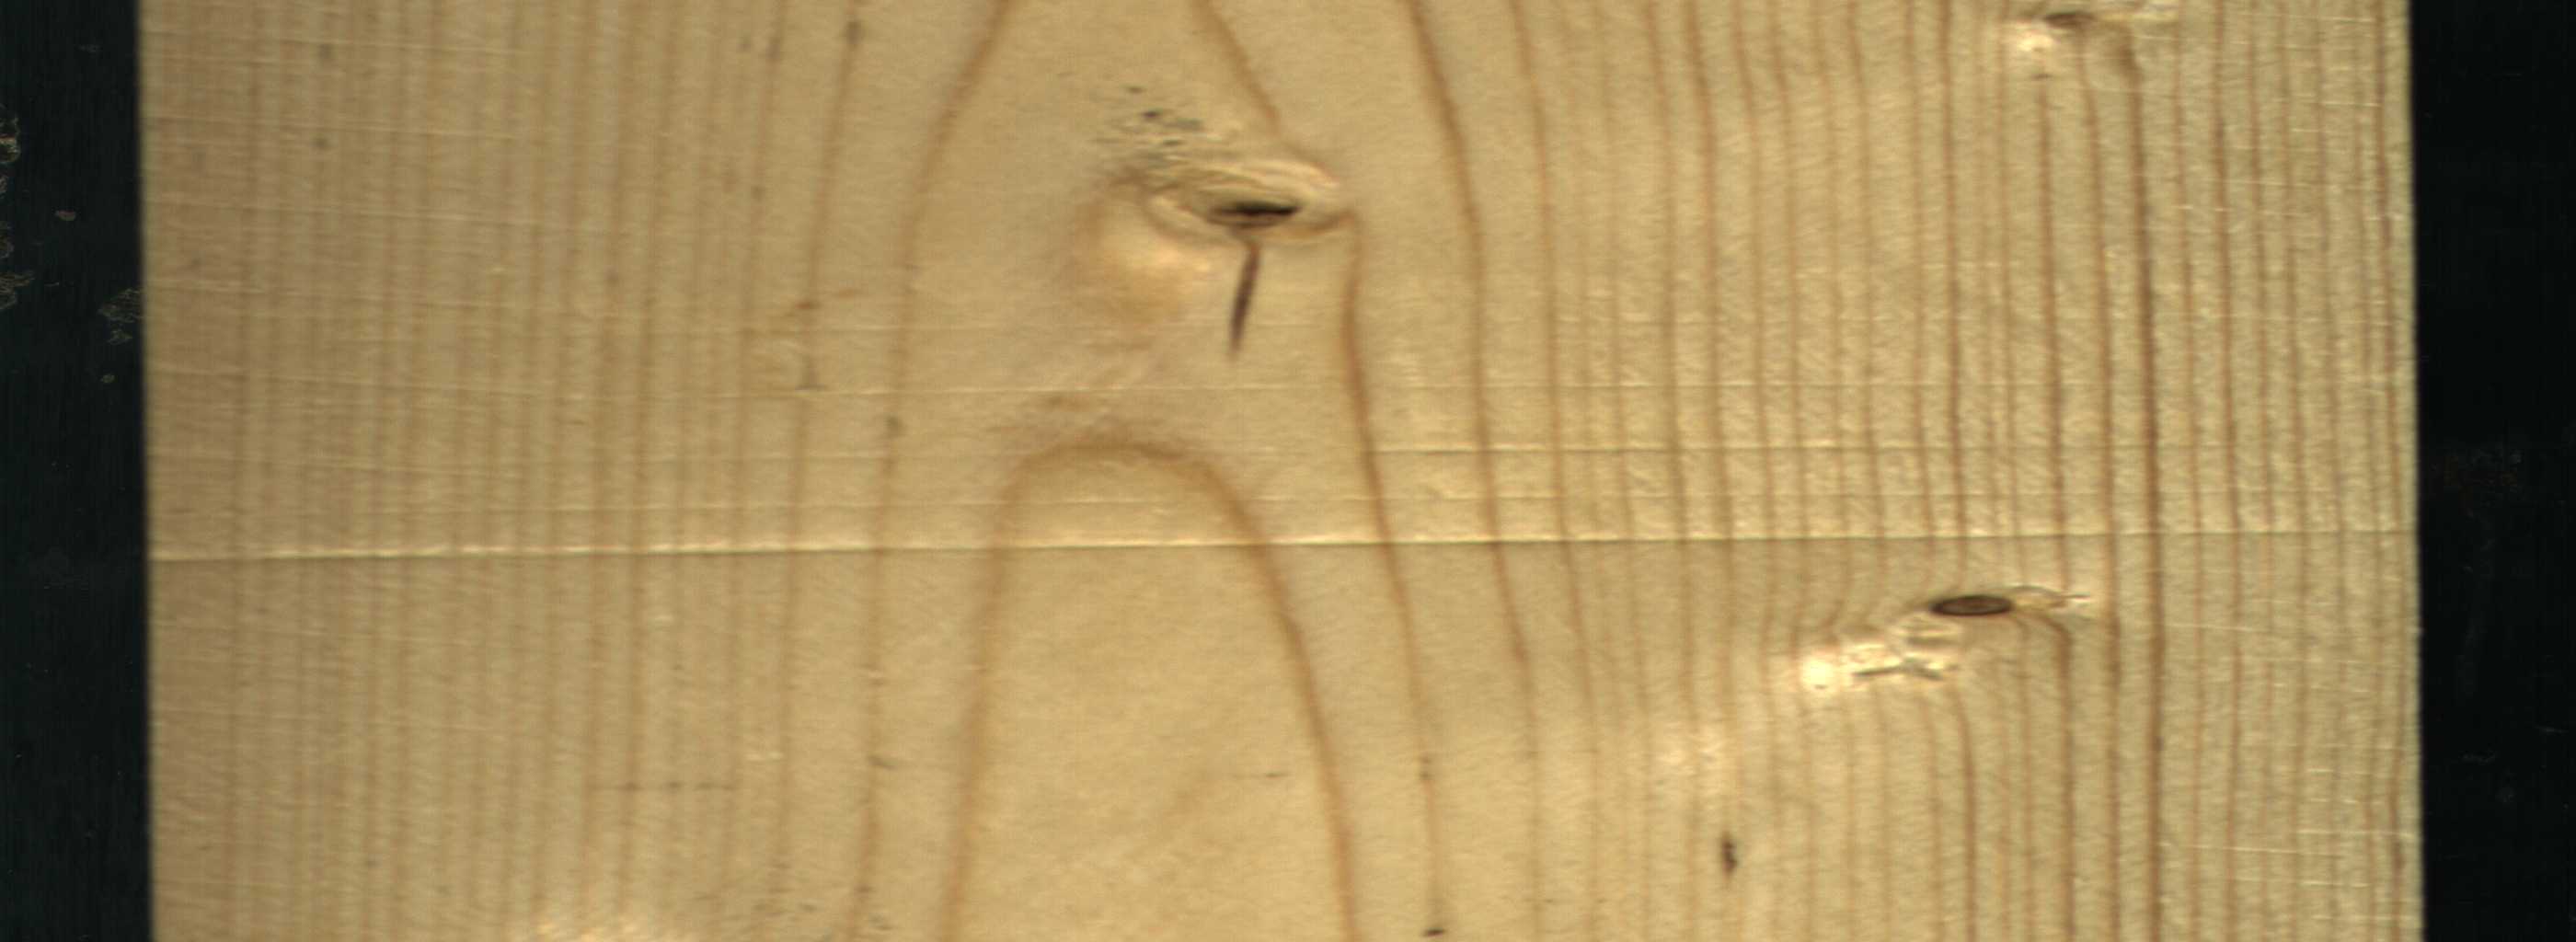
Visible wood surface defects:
resin
Dead_Knot
Dead_Knot
Live_Knot